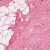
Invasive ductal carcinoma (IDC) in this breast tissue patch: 0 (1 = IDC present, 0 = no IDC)